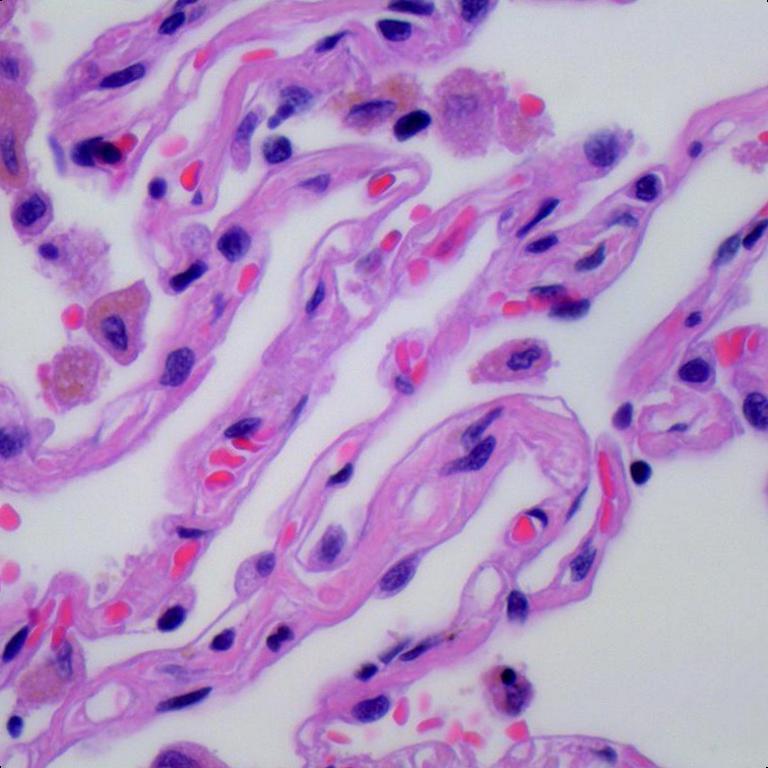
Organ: lung
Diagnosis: benign